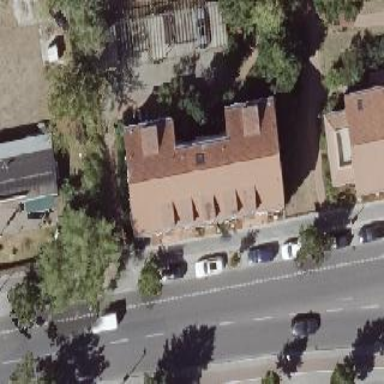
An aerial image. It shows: Commercial building with gabled roof.